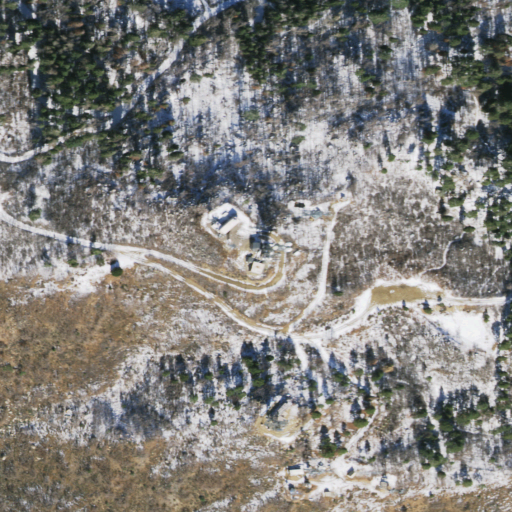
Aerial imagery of mountain in Arizona named Pinal Peak containing grassland, evergreen forest, shrub, and open development